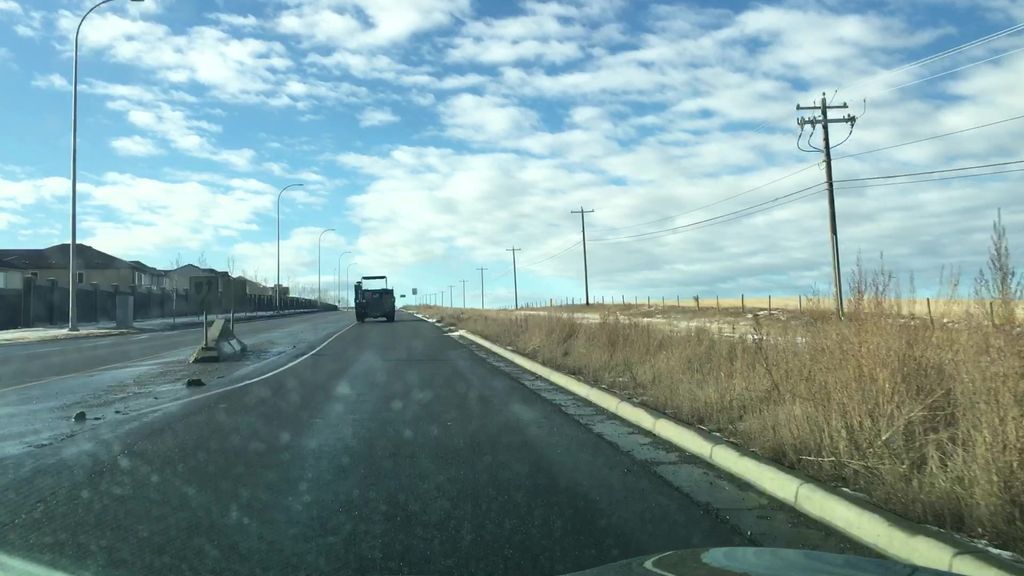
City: calgary